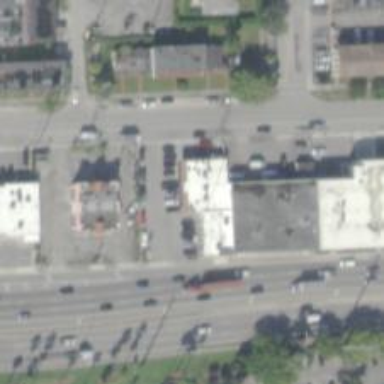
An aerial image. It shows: Convenience shop.